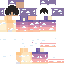
A female human skin with pale skin, wearing brown long hair dressed in a blue tshirt and red pants, featuring a closed mouth.